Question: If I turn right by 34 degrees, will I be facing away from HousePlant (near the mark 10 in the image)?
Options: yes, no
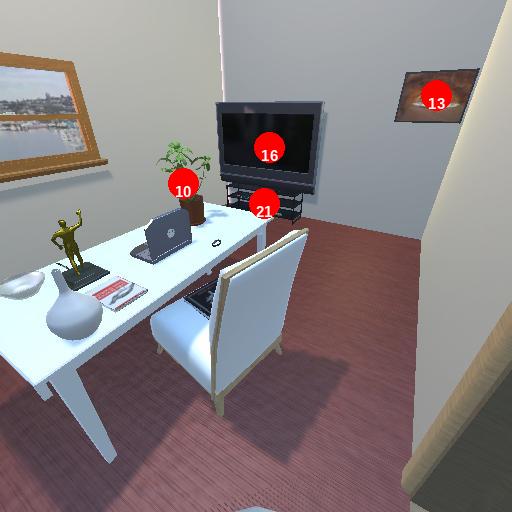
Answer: yes